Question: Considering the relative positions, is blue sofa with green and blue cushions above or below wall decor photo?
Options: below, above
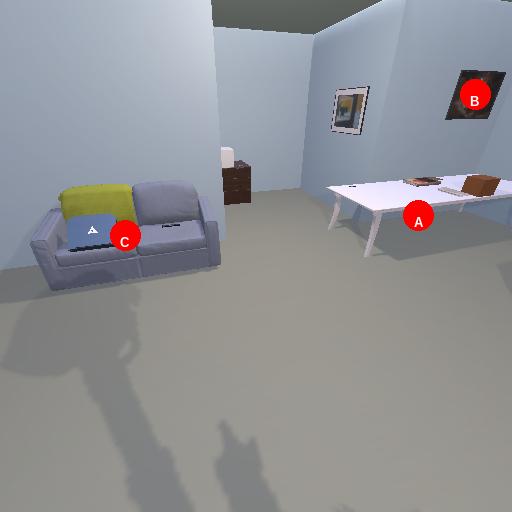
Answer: below